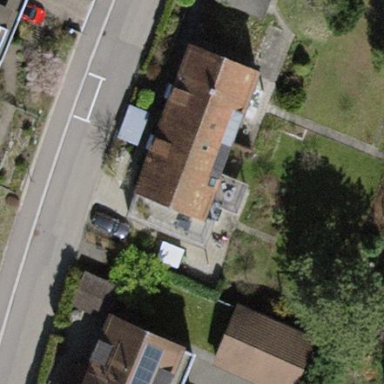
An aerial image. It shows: Building with tiled roof.